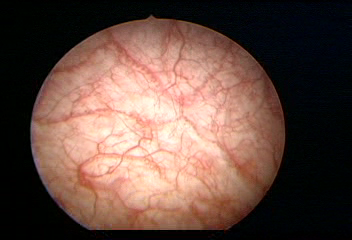
Modality: WLC
Class: Normal mucosa
Bladder cancer association: No